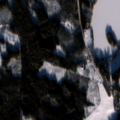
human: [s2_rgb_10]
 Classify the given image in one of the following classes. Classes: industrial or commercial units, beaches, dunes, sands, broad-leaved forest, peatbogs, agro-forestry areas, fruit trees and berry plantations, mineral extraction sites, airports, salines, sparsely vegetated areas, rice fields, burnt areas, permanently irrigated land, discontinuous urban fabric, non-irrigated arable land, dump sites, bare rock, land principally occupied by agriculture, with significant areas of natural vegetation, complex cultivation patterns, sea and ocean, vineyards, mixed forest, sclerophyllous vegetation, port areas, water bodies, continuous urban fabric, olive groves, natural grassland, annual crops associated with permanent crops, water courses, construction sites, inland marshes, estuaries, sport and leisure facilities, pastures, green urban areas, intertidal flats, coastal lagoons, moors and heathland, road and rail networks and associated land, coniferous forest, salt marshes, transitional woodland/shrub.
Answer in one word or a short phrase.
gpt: coniferous forest, mixed forest, transitional woodland/shrub, water bodies